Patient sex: F
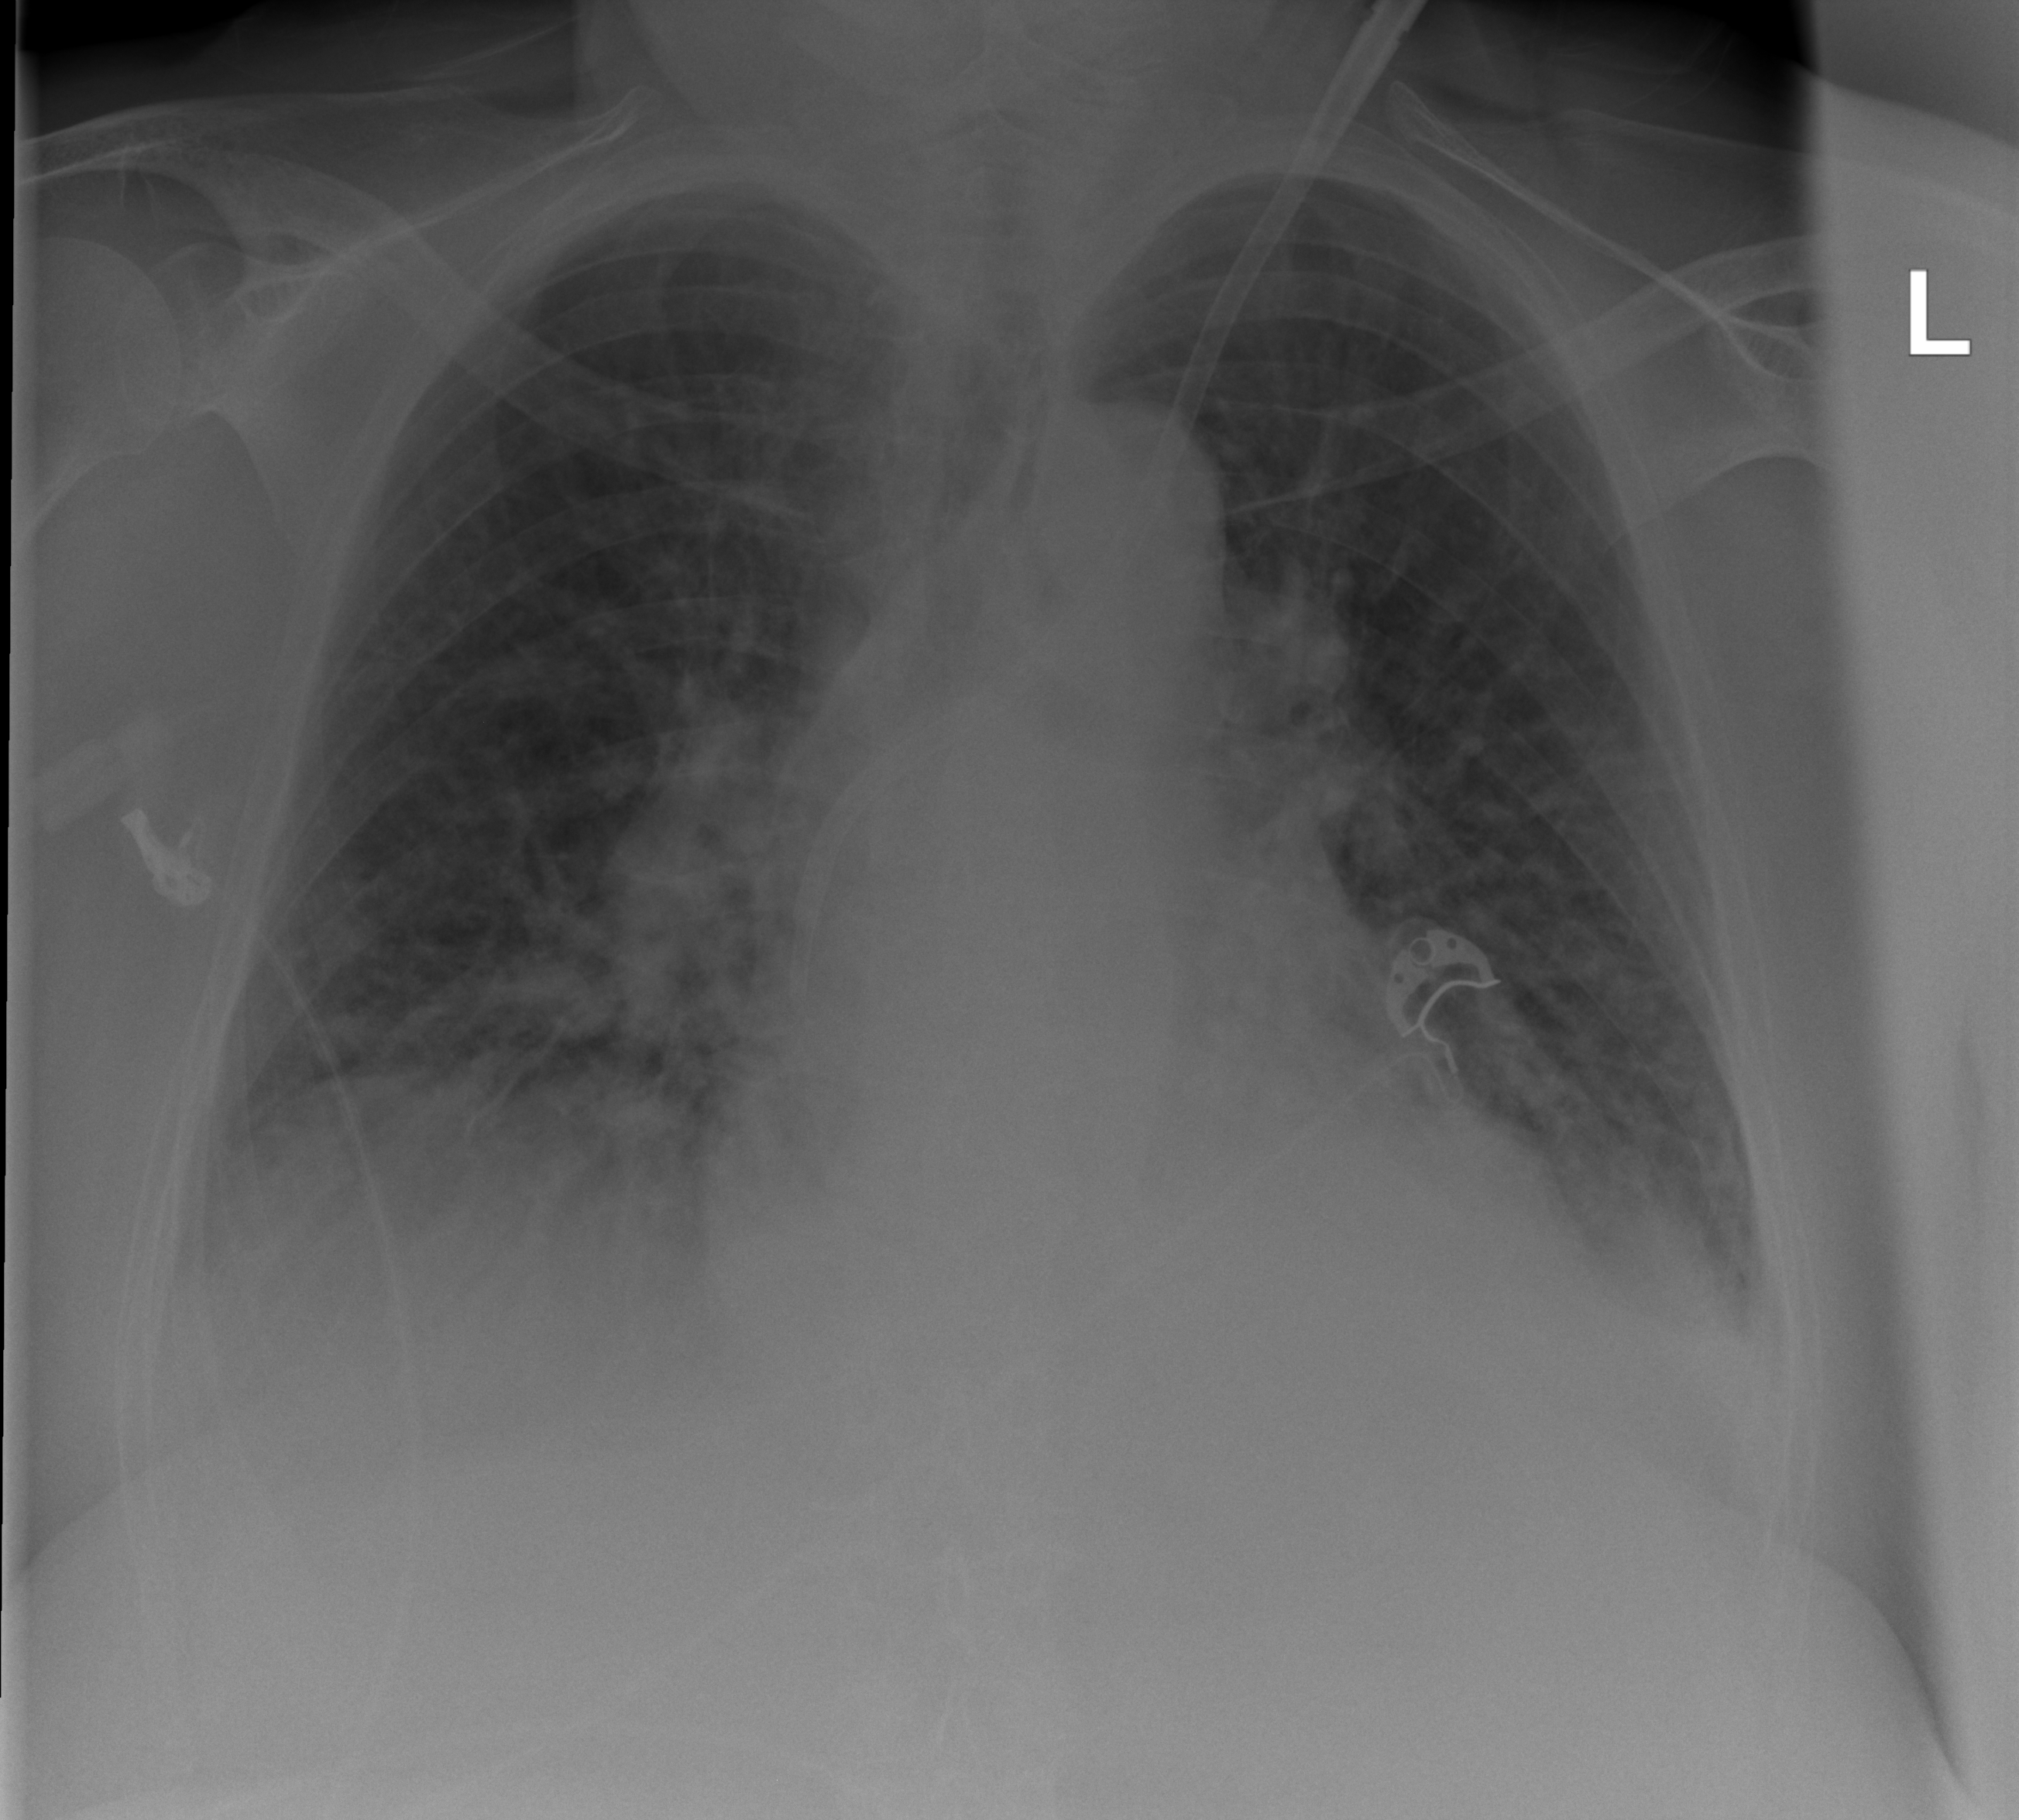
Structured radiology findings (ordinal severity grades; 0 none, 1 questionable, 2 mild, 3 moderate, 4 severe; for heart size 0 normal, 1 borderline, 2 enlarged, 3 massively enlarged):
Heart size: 2
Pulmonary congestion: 2
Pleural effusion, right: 1
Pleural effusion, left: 2
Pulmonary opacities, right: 2
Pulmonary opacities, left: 2
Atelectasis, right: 2
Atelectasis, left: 2